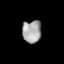
Tissue: lung
Cell type: T cells
Senescence score: 0.1721
Nuclear area (px): 417
Mean DAPI intensity: 164.719